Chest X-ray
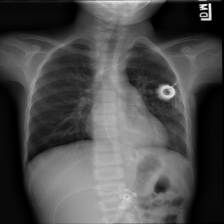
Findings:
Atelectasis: negative
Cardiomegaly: negative
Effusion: negative
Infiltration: negative
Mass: positive
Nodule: negative
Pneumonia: negative
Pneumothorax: negative
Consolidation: negative
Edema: negative
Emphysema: negative
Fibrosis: negative
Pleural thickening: negative
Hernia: negative